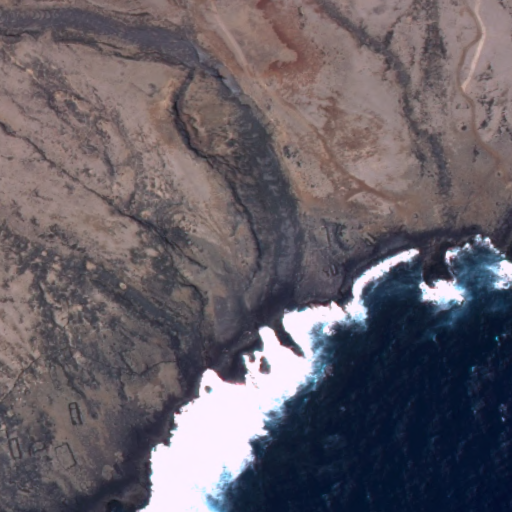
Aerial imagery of valley in Hawaii named Kepuni Gulch containing only unknown